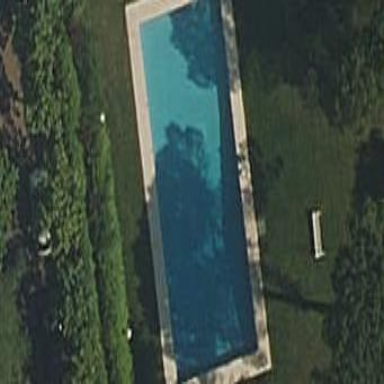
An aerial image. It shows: Swimming pool located in leisure land.